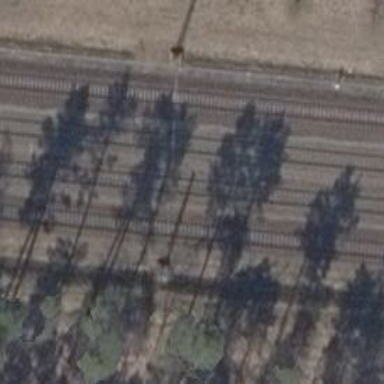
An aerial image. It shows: Railway milestone with catenary mast.